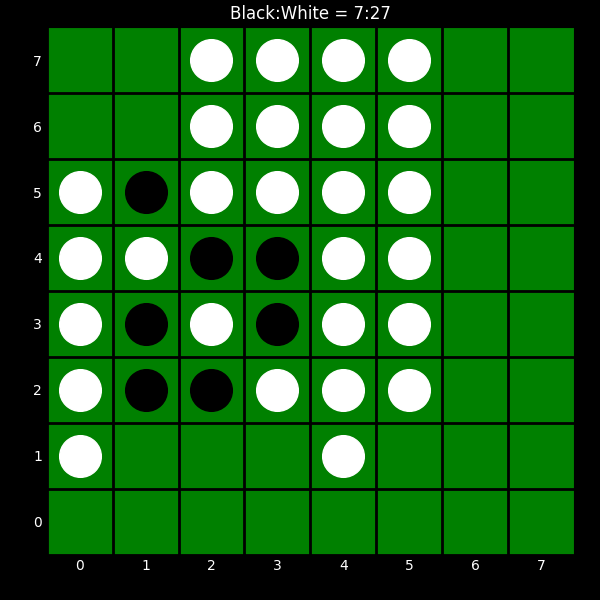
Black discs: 7
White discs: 27